Interaction volume radius: 10 \u00c5
Interaction volume height: 15 \u00c5
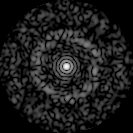
Disorder parameter: 0.8245